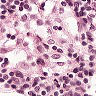
Metastatic tissue present: no